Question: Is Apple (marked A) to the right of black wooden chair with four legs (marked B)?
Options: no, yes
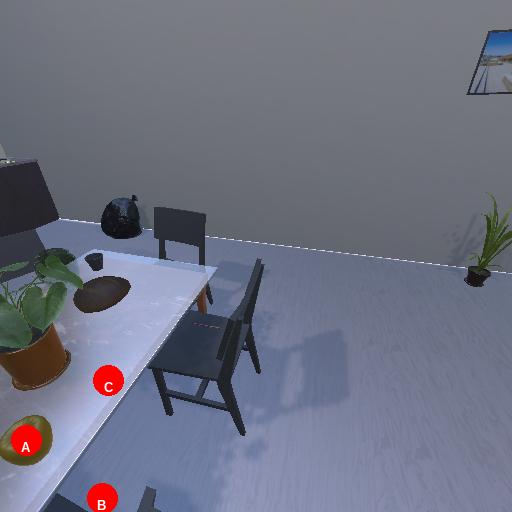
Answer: no